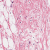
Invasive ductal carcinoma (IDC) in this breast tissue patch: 0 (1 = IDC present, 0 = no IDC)